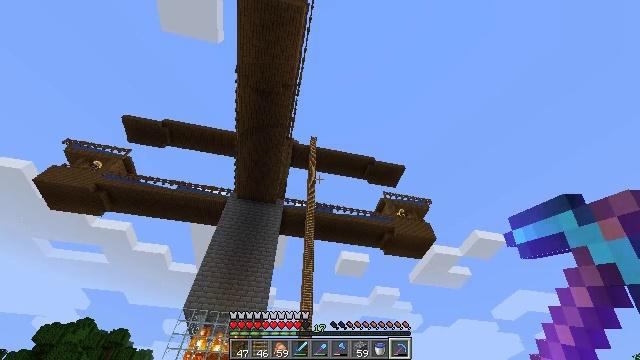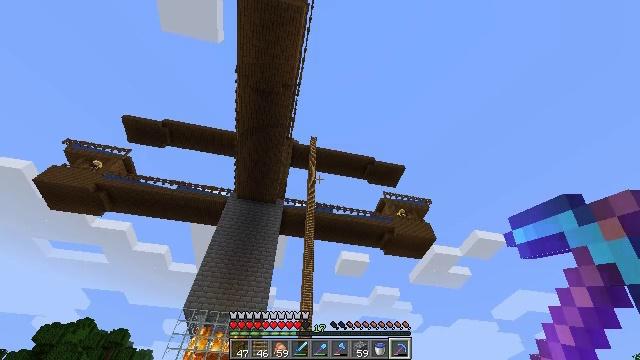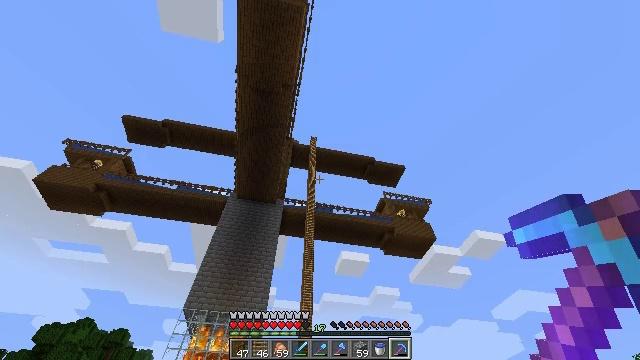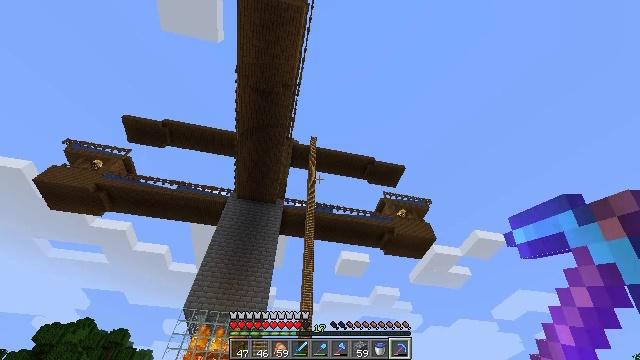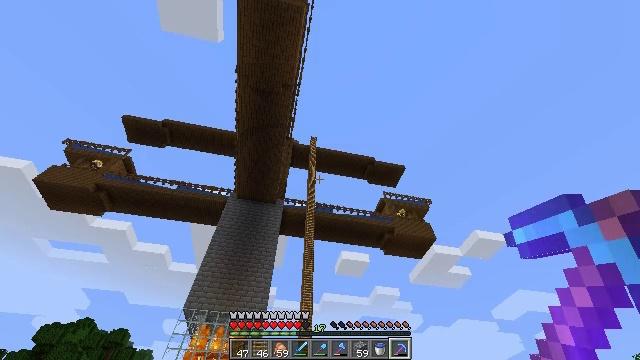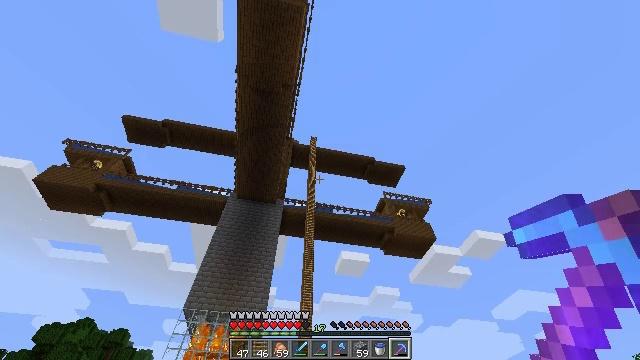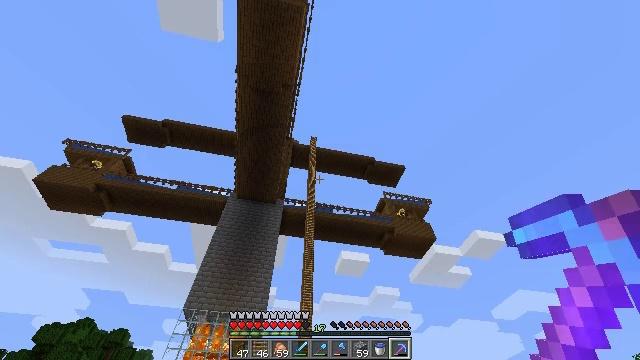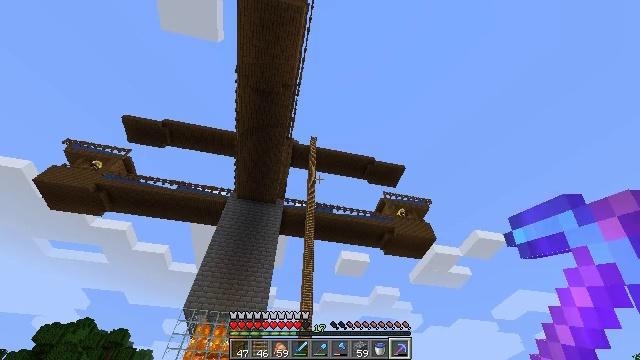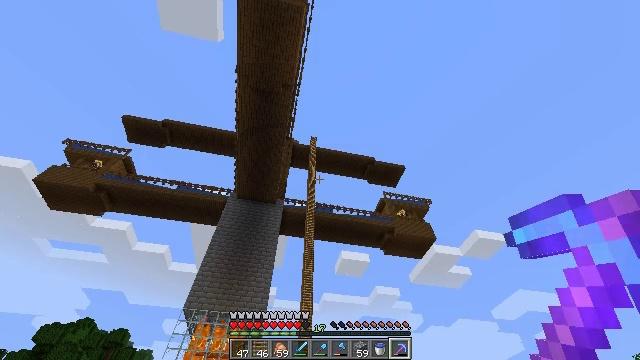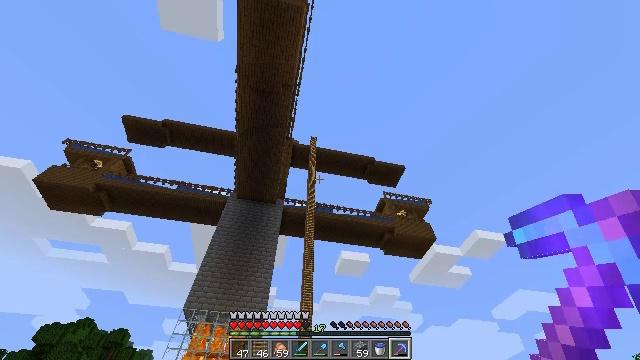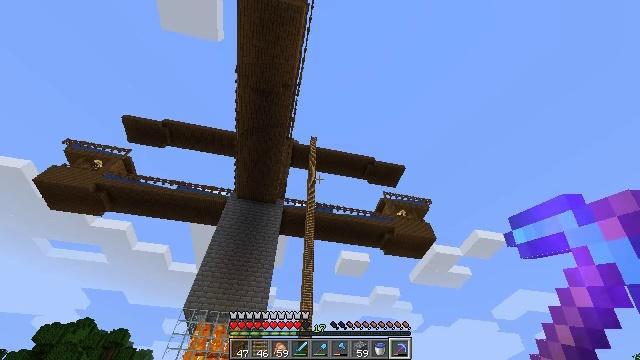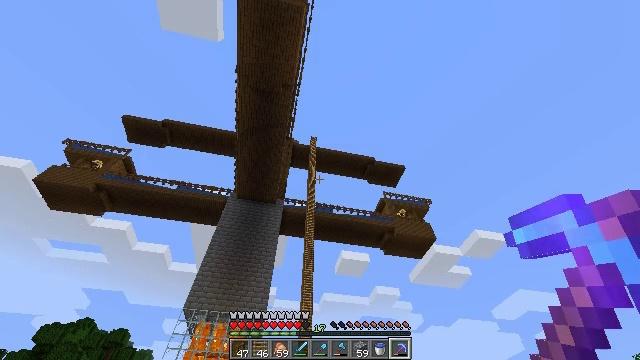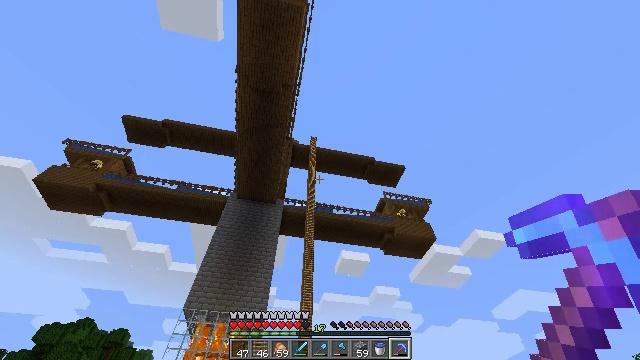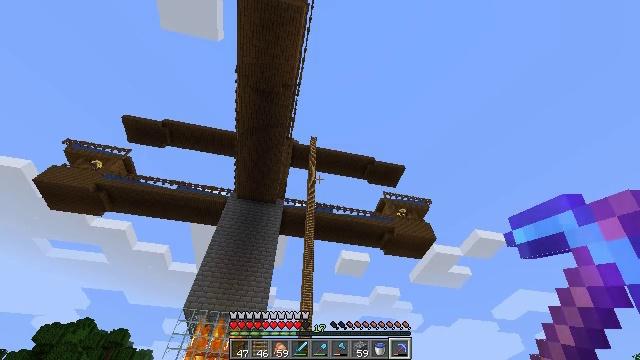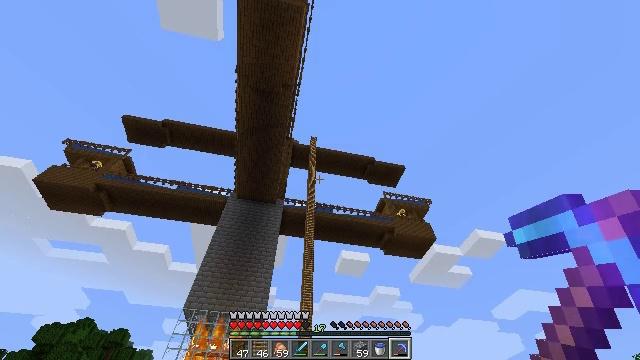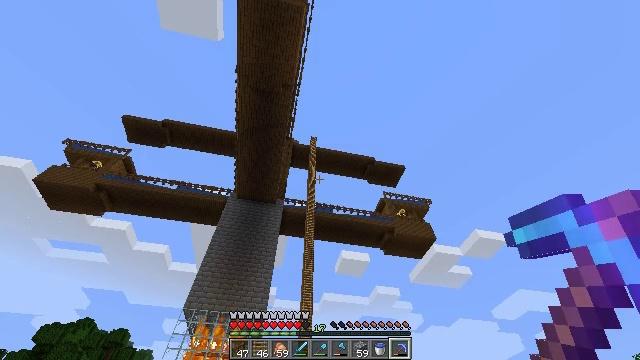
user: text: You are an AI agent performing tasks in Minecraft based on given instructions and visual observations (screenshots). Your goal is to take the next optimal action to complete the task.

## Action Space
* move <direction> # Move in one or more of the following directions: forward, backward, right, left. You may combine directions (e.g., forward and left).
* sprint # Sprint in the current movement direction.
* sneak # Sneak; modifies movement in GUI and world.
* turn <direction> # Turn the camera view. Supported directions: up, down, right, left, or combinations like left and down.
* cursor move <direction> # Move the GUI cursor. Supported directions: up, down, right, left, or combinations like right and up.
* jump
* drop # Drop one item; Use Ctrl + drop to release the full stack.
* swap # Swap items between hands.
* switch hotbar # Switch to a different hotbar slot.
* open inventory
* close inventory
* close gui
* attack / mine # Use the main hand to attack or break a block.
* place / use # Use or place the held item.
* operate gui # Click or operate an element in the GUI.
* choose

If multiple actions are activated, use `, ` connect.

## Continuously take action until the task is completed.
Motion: motion action
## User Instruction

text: Combine resources to make a piston.
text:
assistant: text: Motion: no_op
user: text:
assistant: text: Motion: no_op
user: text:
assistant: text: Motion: no_op
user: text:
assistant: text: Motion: no_op
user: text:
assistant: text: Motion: no_op
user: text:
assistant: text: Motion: no_op
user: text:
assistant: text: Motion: no_op
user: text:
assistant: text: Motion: no_op
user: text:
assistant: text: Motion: no_op
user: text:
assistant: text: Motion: no_op
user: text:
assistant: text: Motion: no_op
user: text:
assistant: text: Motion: no_op
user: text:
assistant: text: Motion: no_op
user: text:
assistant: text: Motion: no_op
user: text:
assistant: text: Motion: no_op
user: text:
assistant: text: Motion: no_op
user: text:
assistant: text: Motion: no_op
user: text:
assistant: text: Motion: no_op
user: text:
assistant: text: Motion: no_op
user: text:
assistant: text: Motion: no_op
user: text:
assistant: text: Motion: no_op
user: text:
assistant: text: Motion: no_op
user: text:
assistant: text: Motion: no_op
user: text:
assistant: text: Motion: no_op
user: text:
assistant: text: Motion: no_op
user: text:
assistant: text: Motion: no_op
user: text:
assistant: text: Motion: no_op
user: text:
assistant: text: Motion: no_op
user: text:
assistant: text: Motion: no_op
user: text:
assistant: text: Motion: no_op